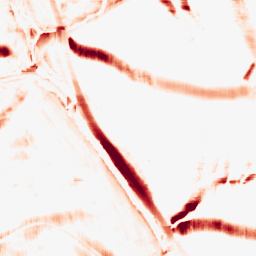
Category: morphological
Decomposition family: morphological_square
Decomposition parameters: operation: opening
size: 20
Upsampling method: bilinear
Upsampling parameters: scale: 2
Upsampling scale: 2